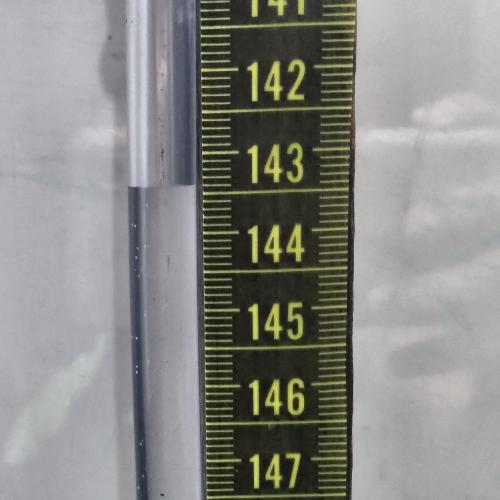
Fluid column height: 143.4 cm